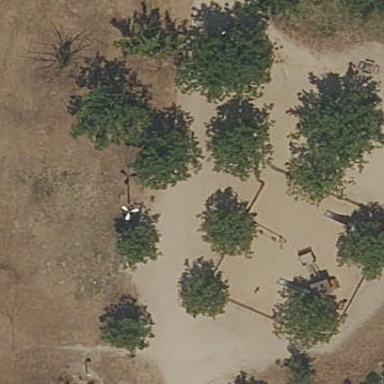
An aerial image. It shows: Playground area for leisure land.